Question: I am trying to draw a normal heatmap/image, but instead of a square for each data point have a triangle (actually two triangles so splitting the square in two, but that will be trivial once the below is solved). I started by looking at the gnuplot demos and there are some triangle examples close to <URL> but not close enough.
So this is as far as I've got and now I have a couple of problems.
One can plot triangles instead of squares by entering in all the coordinates for each triangle in to the datafile. A triangle's corresponding coordinates are like this
'''
C
/|
/ |
/ |
/ |
/____|
A B
'''
and these are entered in to a datafile as follows
'''
Ax Ax Z
Bx By Z
Cx Cy Z
Cx Cy Z
'''
therefore an example datafile with three triangles is (note two lines between each triangle)
'''
0.6 0.6 1
1.4 0.6 1
1.4 1.4 1
1.4 1.4 1
1.6 0.6 2
2.4 0.6 2
2.4 1.4 2
2.4 1.4 2
2.6 0.6 3
3.4 0.6 3
3.4 1.4 3
3.4 1.4 3
'''
which produces the image

Two problems with this:
1. even though the triangles are actually drawn very closely to 0.5, 1.5, 2.5 etc. I have to choose 0.4/6 for values in the datafile otherwise the triangles overlap (they are still overlapping but it is sufficient as is not visible when printed on paper); and
2. a strange dent in the top right corner of the triangle.
So I am basically wondering about 1 (but don't mind as I am happy with the very small overlap) and want to fix 2 such that a nice triangle is plotted.
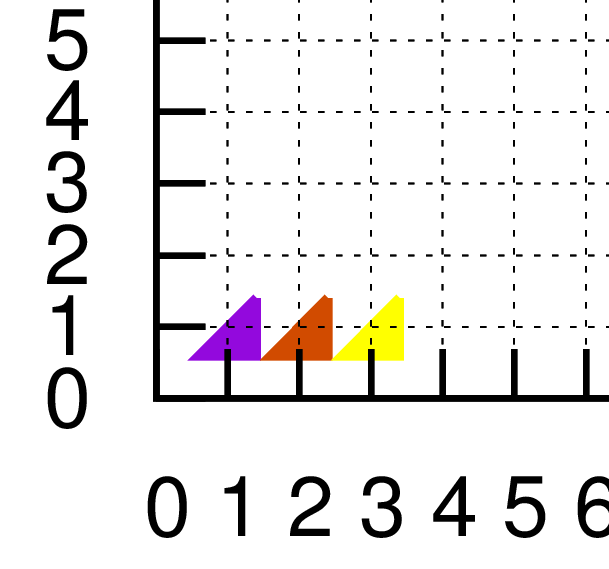
Answer: It seems, that the postscript terminal draws an additional border for each of the pm3d polygons (don't know why). Just set a small linewidth (setting it to 0 is ignored).
Using a corrected data file (using 0.5, 1.5 and 2.5) like
'''
0.5 0.5 1
1.5 0.5 1
1.5 1.5 1
1.5 1.5 1
1.5 0.5 2
2.5 0.5 2
2.5 1.5 2
2.5 1.5 2
2.5 0.5 3
3.5 0.5 3
3.5 1.5 3
3.5 1.5 3
'''
and plotting it with
'''
set pm3d map
set xrange [0:50]
set yrange [0:50]
set terminal postscript eps color
set output 'foobar.eps'
splot 'file.txt' lw 0.1
'''
works fine: